Question: I made a pie chart using 'd3 js' and I want to add labels to the every path.
I wrote some code:
'''
var labels = svg.selectAll('path').insert("text").data(pie(data))
.text( function (d) { return d.value; })
.attr("font-family", "sans-serif")
.attr('x', 0)
.attr('y', 0)
.attr("font-size", "12px")
.attr("fill", "red");
'''
but there is no visible result, only I can see that there are new text elements in the Chrome developer tools.

How I need to change my code to see all labels on the pieces of my pie chart?
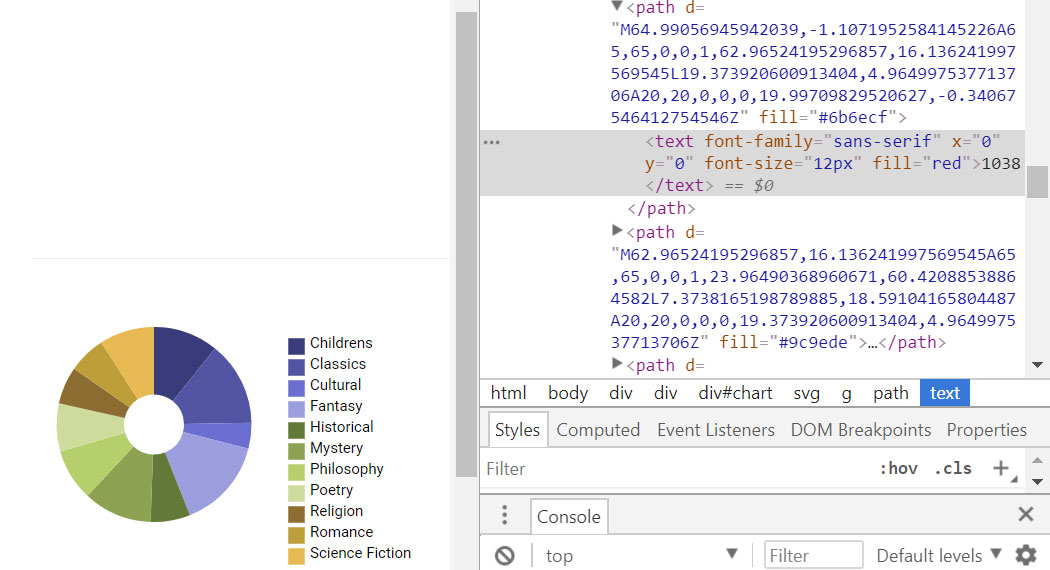
Answer: You cannot append 'text' node as a child for 'path'. You should group these elements with 'g' tag and append 'path's and 'text's as a child for 'g' elements.
'''
// append "g" it is a container for your slice and label
var arcs = vis.selectAll("g.slice")
.data(pie)
.enter()
.append("g")
.attr("class", "slice");
// draw slice of pie chart
arcs.append("path")
.attr("fill", function(d, i){
return color(i);
})
.attr("d", function (d) {
return arc(d);
});
// draw label
arcs.append("text")
.attr("transform", function(d){
d.innerRadius = 0;
d.outerRadius = r;
return "translate(" + arc.centroid(d) + ")";
})
.attr("text-anchor", "middle")
.text( function(d, i) {
return data[i].label;}
);
'''
In this case, your structure will look like:
'''
<g>
<path d=...></path>
<text>some text</text>
</g>
<g>
<path d=...></path>
<text>some text</text>
</g>
...
'''
Check working example:
'''
var w = 280;
var h = 280;
var r = h/2;
var color = d3.scale.category20c();
var data = [{"label":"Category A", "value":20},
{"label":"Category B", "value":50},
{"label":"Category C", "value":30}];
var vis = d3.select('body').append("svg:svg").data([data]).attr("width", w).attr("height", h).append("svg:g").attr("transform", "translate(" + r + "," + r + ")");
var pie = d3.layout.pie().value(function(d){return d.value;});
var arc = d3.svg.arc().outerRadius(r);
var arcs = vis.selectAll("g.slice")
.data(pie)
.enter()
.append("g")
.attr("class", "slice");
arcs.append("path")
.attr("fill", function(d, i){
return color(i);
})
.attr("d", function (d) {
return arc(d);
});
arcs.append("text")
.attr("transform", function(d){
d.innerRadius = 0;
d.outerRadius = r;
return "translate(" + arc.centroid(d) + ")";
})
.attr("text-anchor", "middle")
.text( function(d, i) {
return data[i].label;}
);
'''
'''
<script src="https://cdnjs.cloudflare.com/ajax/libs/d3/3.4.11/d3.min.js"></script>
'''